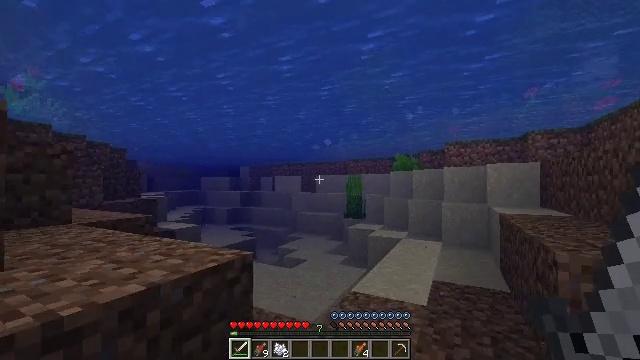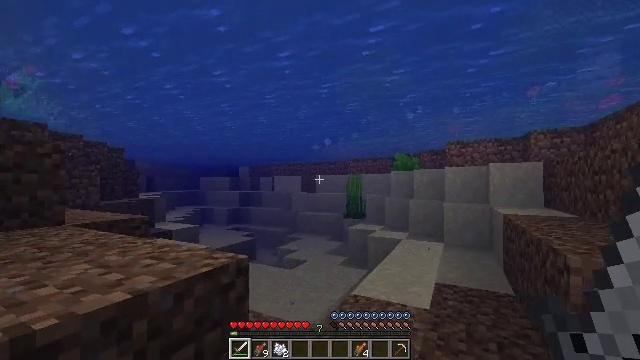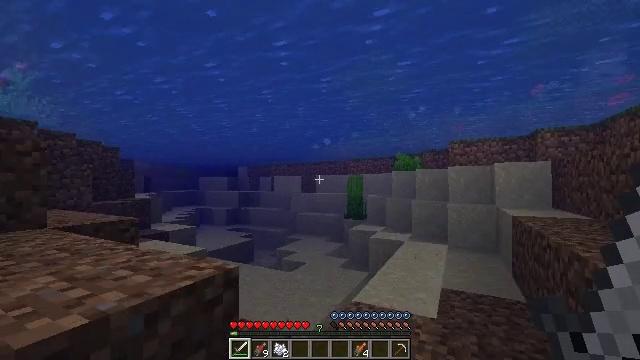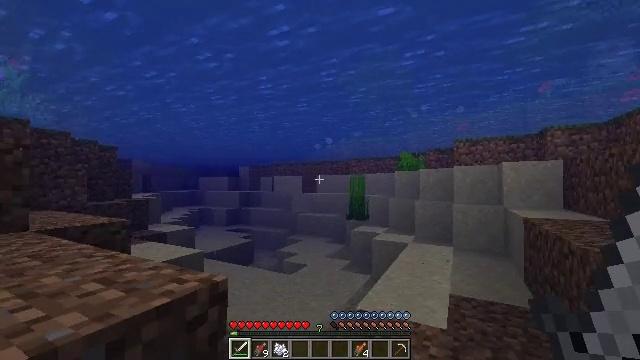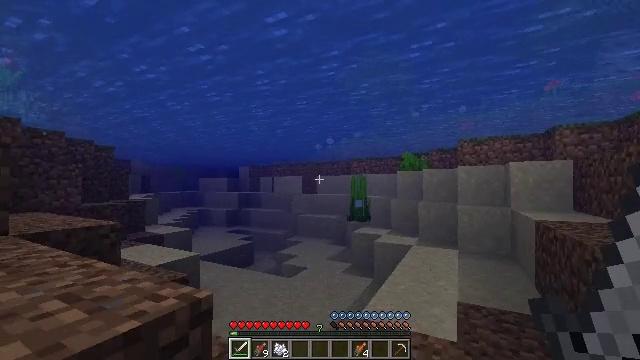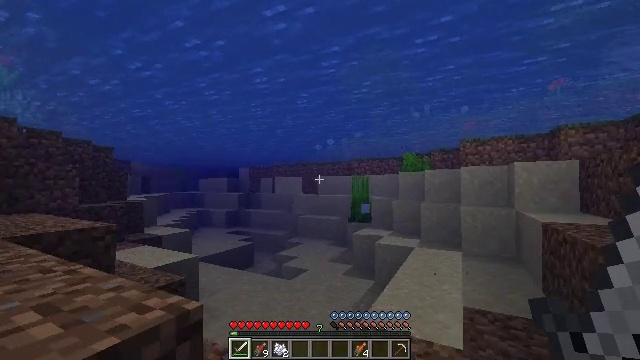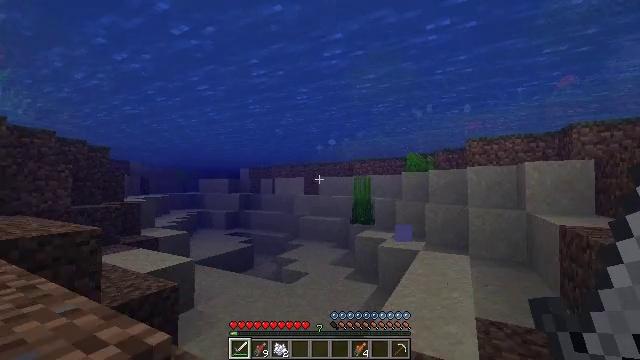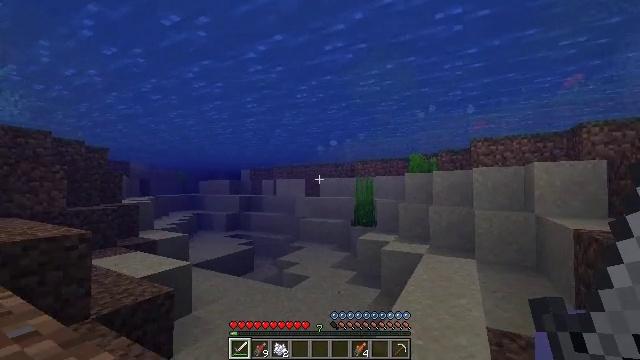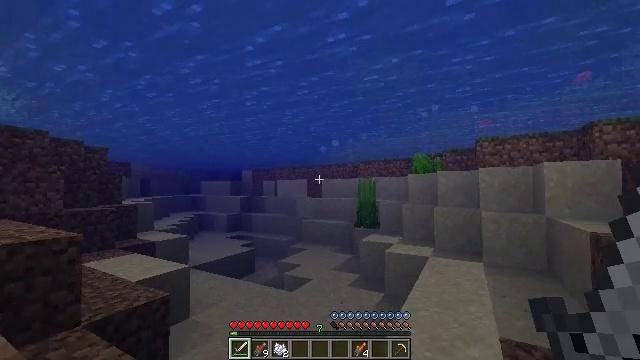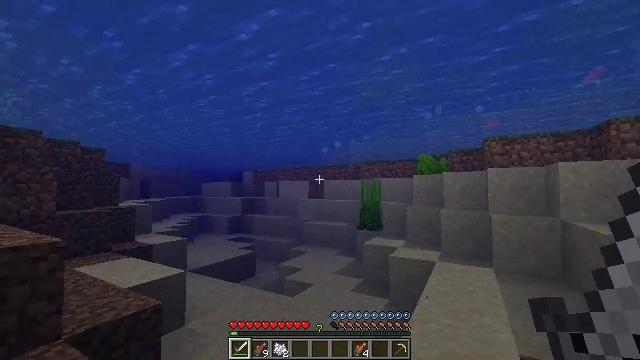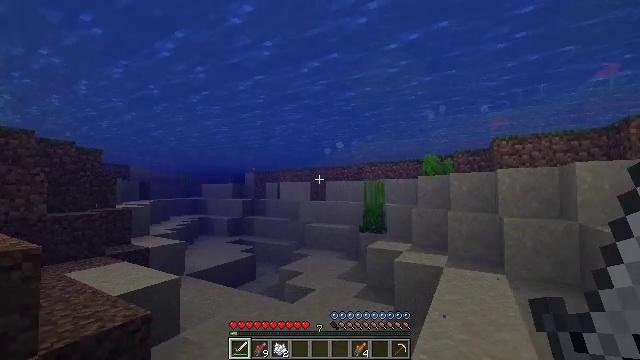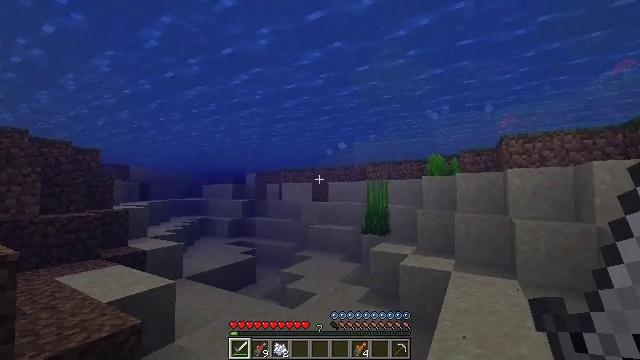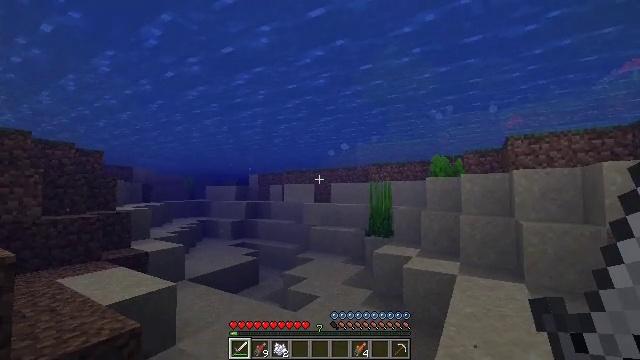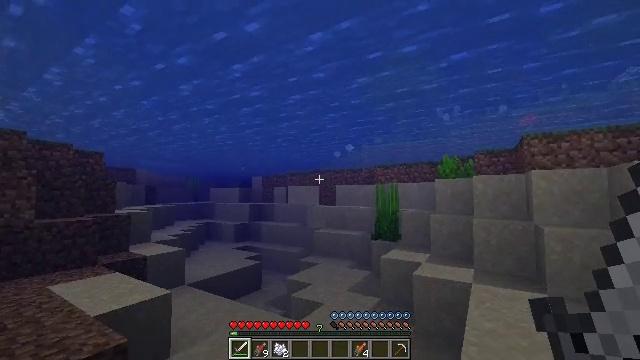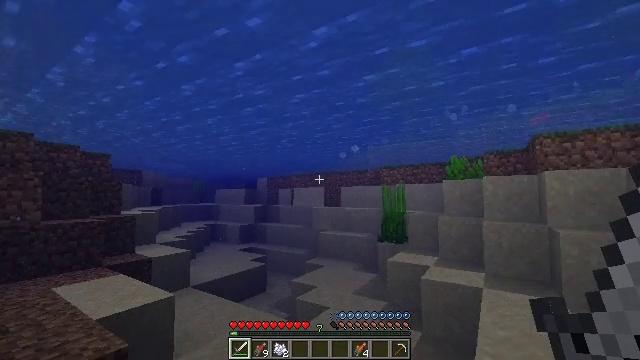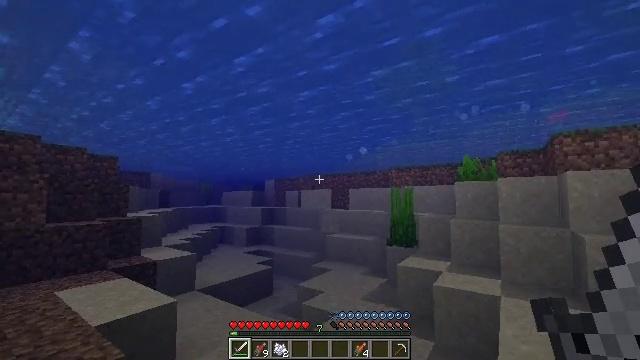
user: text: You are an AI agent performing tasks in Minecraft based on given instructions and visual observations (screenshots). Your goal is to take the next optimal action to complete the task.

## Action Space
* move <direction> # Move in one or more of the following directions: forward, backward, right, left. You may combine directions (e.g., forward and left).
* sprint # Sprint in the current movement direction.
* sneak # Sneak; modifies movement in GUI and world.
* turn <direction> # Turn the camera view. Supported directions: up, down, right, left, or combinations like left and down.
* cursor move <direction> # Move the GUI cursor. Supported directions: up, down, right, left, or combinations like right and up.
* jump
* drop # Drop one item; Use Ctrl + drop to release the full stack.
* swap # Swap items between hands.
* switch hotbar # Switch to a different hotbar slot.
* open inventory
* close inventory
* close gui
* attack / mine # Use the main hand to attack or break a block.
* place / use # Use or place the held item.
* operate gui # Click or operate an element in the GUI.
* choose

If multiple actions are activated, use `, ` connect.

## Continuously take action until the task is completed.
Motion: motion action
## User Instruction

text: Kill the salmon.
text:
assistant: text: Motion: move forward
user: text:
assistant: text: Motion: move forward
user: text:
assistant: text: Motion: move forward
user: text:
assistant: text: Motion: move forward
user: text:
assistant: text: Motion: move forward
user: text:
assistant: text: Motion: move forward
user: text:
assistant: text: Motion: move forward
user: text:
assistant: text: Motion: move forward
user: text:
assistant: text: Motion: move forward
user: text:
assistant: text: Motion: move forward
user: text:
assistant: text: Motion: move forward
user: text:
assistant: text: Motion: move forward
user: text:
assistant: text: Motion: move forward, turn left
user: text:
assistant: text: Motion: move forward, turn left
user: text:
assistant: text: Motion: move forward, turn left
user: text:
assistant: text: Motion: move forward, turn left
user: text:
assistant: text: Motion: move forward, turn left
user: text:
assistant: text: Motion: move forward, turn left
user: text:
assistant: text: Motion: move forward, turn left
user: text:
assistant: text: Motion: move forward, turn left
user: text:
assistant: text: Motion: move forward, turn left
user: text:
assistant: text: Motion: move forward, turn left
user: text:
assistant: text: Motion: move forward
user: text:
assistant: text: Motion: move forward
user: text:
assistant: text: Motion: move forward
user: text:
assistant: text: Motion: move forward
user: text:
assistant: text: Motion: move forward
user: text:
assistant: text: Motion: move forward
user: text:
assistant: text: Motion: move forward
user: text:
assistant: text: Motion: move forward